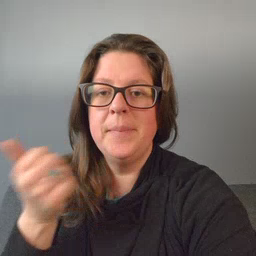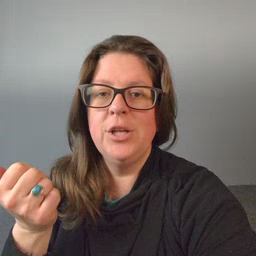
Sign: better